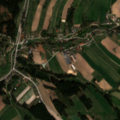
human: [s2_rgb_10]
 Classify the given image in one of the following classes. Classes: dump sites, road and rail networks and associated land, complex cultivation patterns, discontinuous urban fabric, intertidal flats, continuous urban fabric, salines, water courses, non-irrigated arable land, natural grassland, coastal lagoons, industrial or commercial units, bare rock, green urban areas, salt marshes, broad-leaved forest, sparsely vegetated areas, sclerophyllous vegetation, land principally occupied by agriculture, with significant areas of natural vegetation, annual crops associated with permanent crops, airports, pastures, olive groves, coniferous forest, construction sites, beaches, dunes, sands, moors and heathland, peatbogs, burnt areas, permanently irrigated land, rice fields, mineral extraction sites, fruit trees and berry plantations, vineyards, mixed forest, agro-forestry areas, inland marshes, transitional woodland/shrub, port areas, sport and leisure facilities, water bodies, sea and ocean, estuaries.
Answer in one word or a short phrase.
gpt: discontinuous urban fabric, non-irrigated arable land, complex cultivation patterns, land principally occupied by agriculture, with significant areas of natural vegetation, coniferous forest